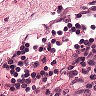
Metastatic tissue present: no